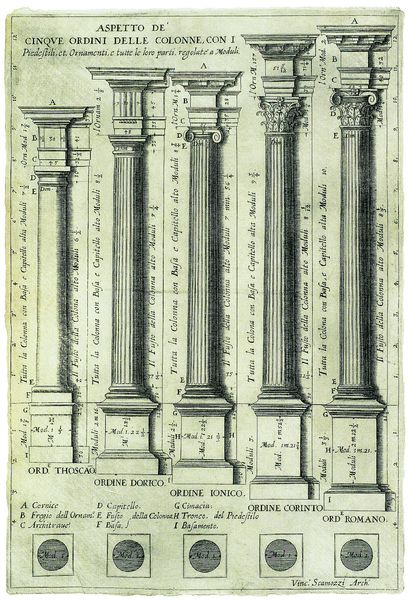
Titel: Die fünf Säulengeschlechter im Vergleich
Künstler: Vincenzo Scamozzi
Schlagwörter: säule, säulen, masse, schrift, komposit, höhe, text, beschriftung, kapitelle, kapitell, ionisch, basis, dorisch, korinthisch, schaft, legende, gebälk, romanisch, säulenordnung, säulenordnungen, italienisch, modele, inoisch, korinthos, ion, aspekt, säulenköpfe